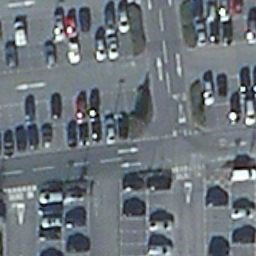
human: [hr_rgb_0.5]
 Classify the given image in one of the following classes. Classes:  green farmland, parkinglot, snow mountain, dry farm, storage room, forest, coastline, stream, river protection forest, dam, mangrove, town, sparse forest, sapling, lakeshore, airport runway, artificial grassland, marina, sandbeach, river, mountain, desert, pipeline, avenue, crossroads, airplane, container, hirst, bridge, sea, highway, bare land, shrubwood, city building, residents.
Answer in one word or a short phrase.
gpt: parkinglot